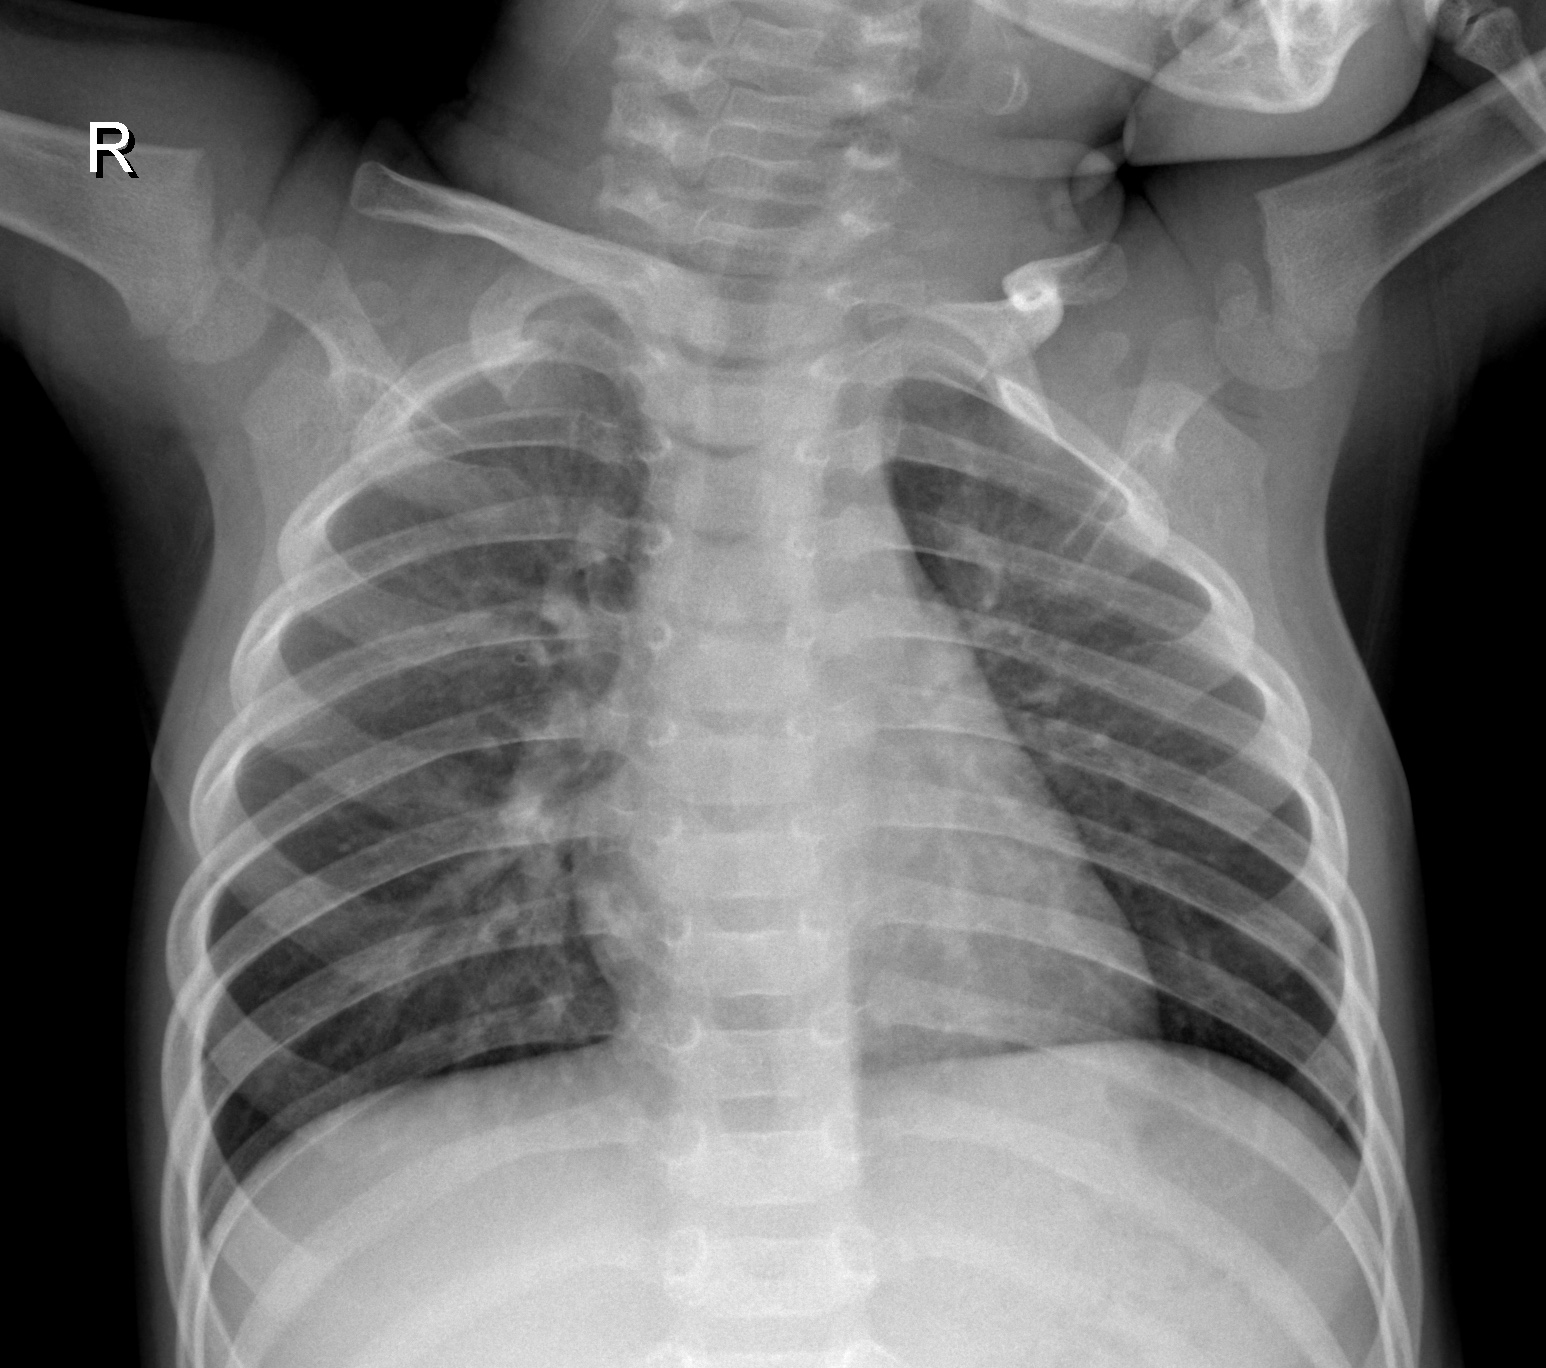
Diagnosis: NORMAL